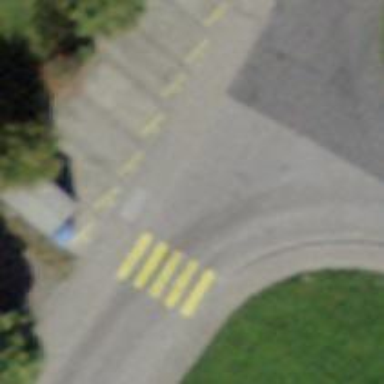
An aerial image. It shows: Zebra crossing on the road.